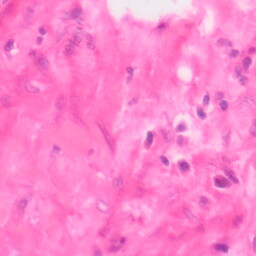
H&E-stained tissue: Colon